Question: i am using listview with baseadapter . every row listview have 2 button.
i set event on thats buttons.
this is my problem before <URL>
and this is my code now
'''
public class customadapter extends BaseAdapter{
ArrayList<HashMap<String, String>> oslist;
Context context;
private Activity parentActivity;
private Button btnDelete;
private Button btnEdit;
AlertDialog.Builder alertDialogBuilder;
public String URL = "http://192.168.1.103:8080/exdar/api/registerItem/deleting";
public customadapter(ArrayList<HashMap<String, String>> oslist,Context context, Activity parentactivity) {
System.out.println("skdjfhksdfjskfjhsdkjfh");
this.context = context;
this.oslist = oslist;
this.parentActivity = parentactivity;
}
@Override
public int getCount() {
// TODO Auto-generated method stub
return oslist.size();
}
@Override
public Object getItem(int position) {
// TODO Auto-generated method stub
return oslist.get(position);
}
@Override
public long getItemId(int position) {
// TODO Auto-generated method stub
return position;
}
@Override
public View getView(final int position, View convertView, ViewGroup parent) {
LayoutInflater lif = (LayoutInflater) context.getSystemService(Context.LAYOUT_INFLATER_SERVICE);
convertView = lif.inflate(R.layout.listitem, null);
final TextView id = (TextView) convertView.findViewById(R.id.varId);
TextView noNota = (TextView) convertView.findViewById(R.id.varNoNota);
TextView senderName = (TextView) convertView.findViewById(R.id.varSenderName);
TextView totalAmount = (TextView) convertView.findViewById(R.id.varTotalAmount);
id.setText(oslist.get(position).get("id"));
noNota.setText(oslist.get(position).get("noNota"));
senderName.setText(oslist.get(position).get("senderName"));
totalAmount.setText(oslist.get(position).get("totalAmount"));
Button btnEdit = (Button) convertView.findViewById(R.id.btnEdit);
Button btnDelete = (Button) convertView.findViewById(R.id.btnDelete);
btnEdit.setOnClickListener(new OnClickListener() {
@Override
public void onClick(View v) {
Toast.makeText(context, "Edit ditekan!", Toast.LENGTH_LONG).show();
//Here perform the action you want
}
});
btnDelete.setOnClickListener(new OnClickListener() {
@Override
public void onClick(View v) {
final Dialog dialog = new Dialog(parentActivity);
dialog.setContentView(R.layout.yesnodialog);
dialog.setTitle("Delete");
TextView text = (TextView) dialog.findViewById(R.id.rusurewanttodelete);
Button YES = (Button) dialog.findViewById(R.id.yes);
Button NO = (Button) dialog.findViewById(R.id.no);
YES.setOnClickListener(new OnClickListener() {
@Override
public void onClick(View v) {
String response = "";
System.out.println(id.getText());
// I ADD THIS CODE FROM HTTPUTILS NETWORKGET
HttpUtils networkGet = HttpUtils.getInstance();
ArrayList<NameValuePair> parameter = new ArrayList<NameValuePair>();
parameter.add(new BasicNameValuePair("id", (String) id.getText()));
try {
System.out.println("aaaaaaaaaaaaaaaa");
System.out.println("URLURLURLURL = "+URL);
response = networkGet.postToHTTP(URL, parameter);
} catch (Exception e) {
// TODO Auto-generated catch block
e.printStackTrace();
}
// UNTIL THIS
oslist.remove(position);
notifyDataSetChanged();
dialog.dismiss();
Toast.makeText(context, "Data Deleted.", Toast.LENGTH_LONG).show();
}
});
NO.setOnClickListener(new OnClickListener() {
@Override
public void onClick(View v) {
// TODO Auto-generated method stub
dialog.dismiss();
}
});
dialog.show();
}
});
return convertView;
}
}
'''
and i get this error

anyone know why i get this error, and solusion?
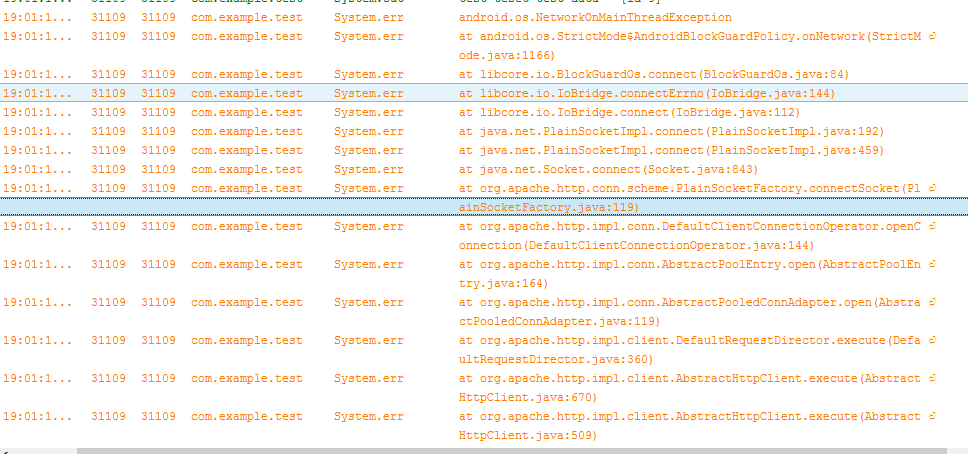
Answer: Yo are making http request on main thread, you can't do this in Android. Use 'AsyncTask' or 'Thread'instead. <URL>